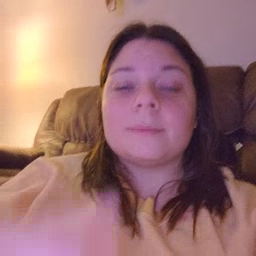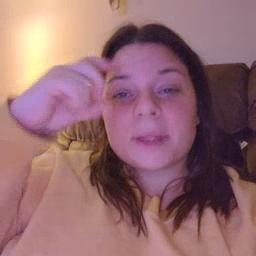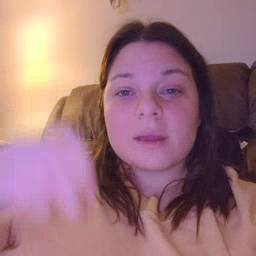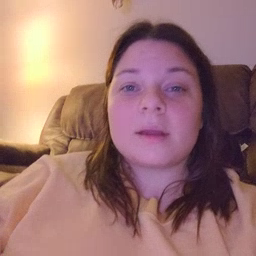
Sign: because